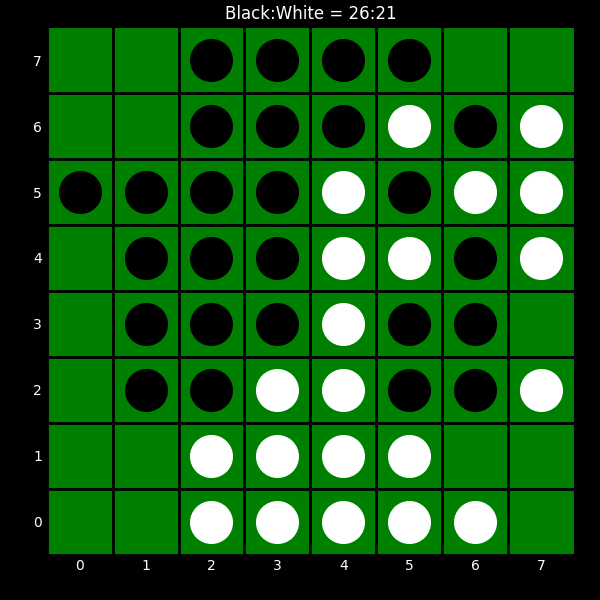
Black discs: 26
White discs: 21